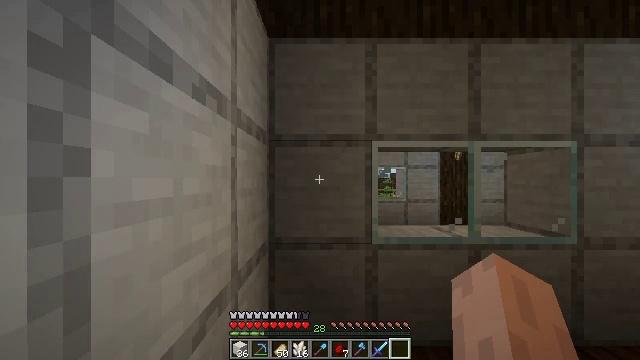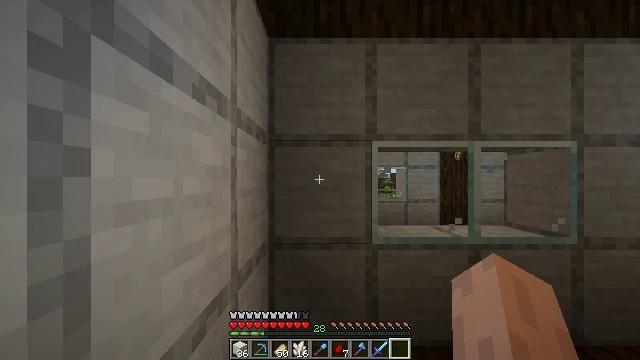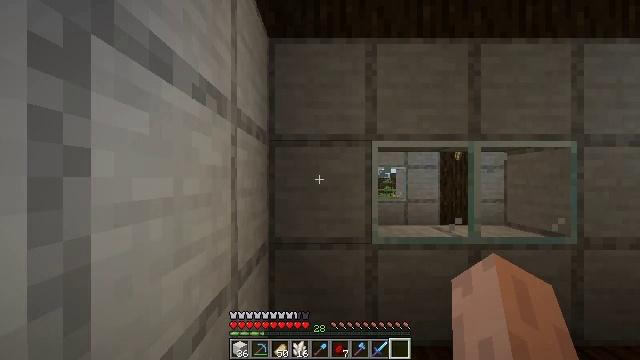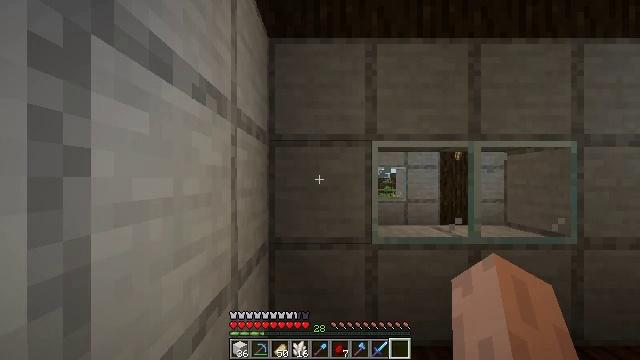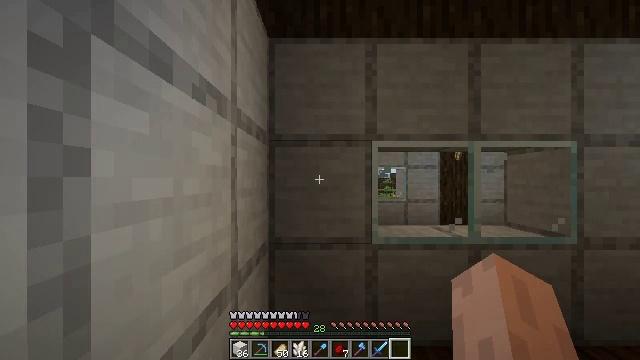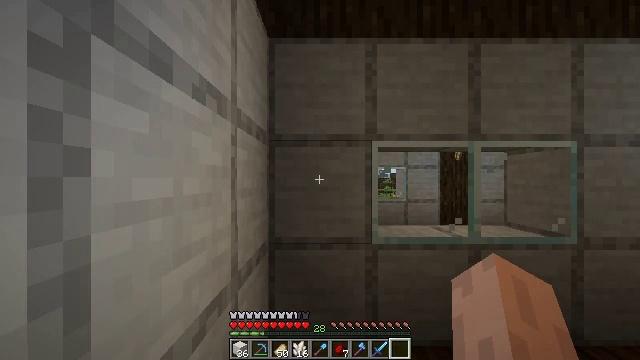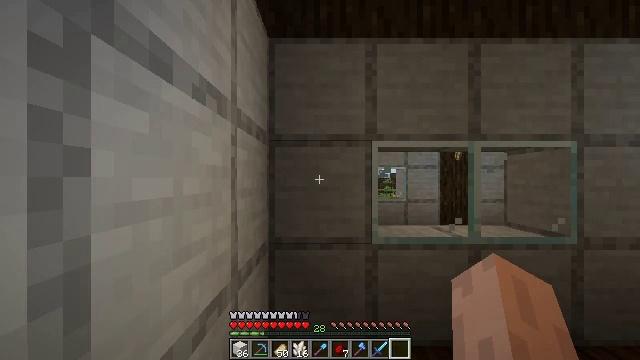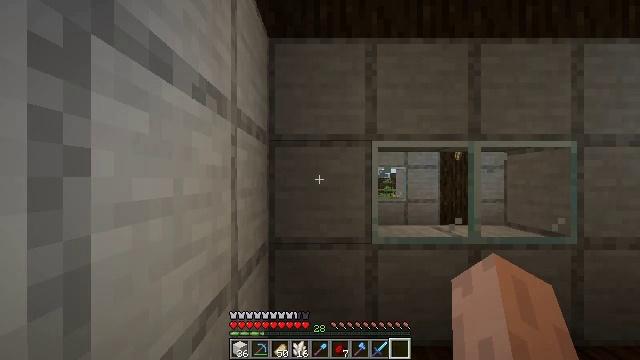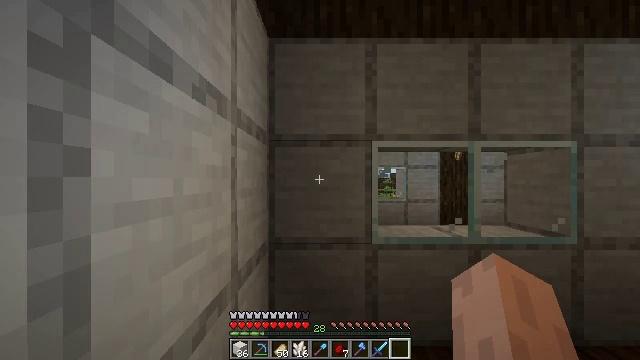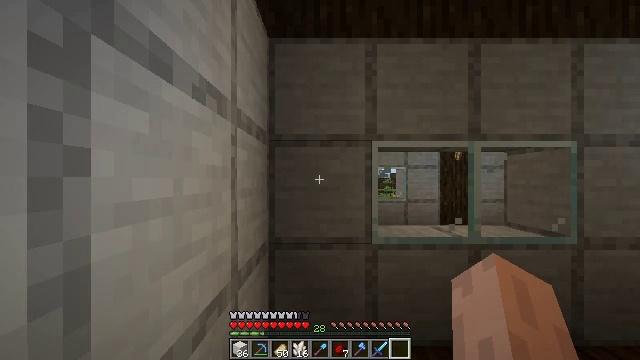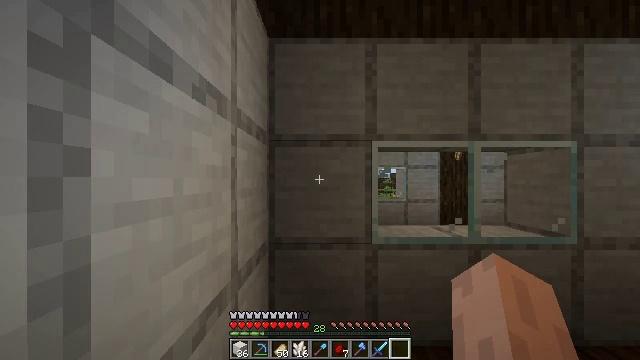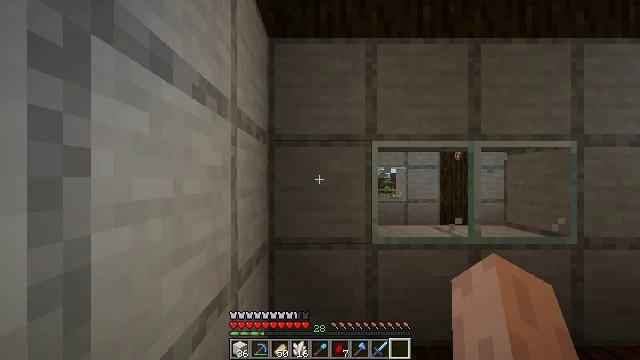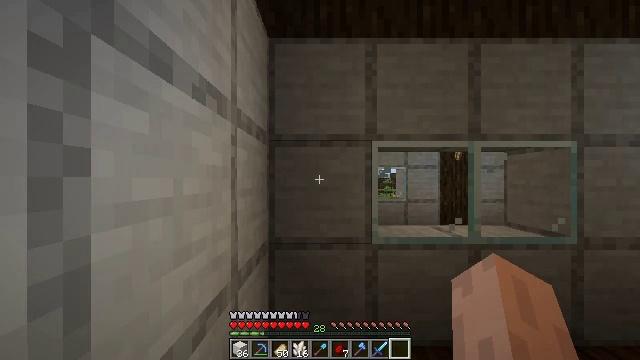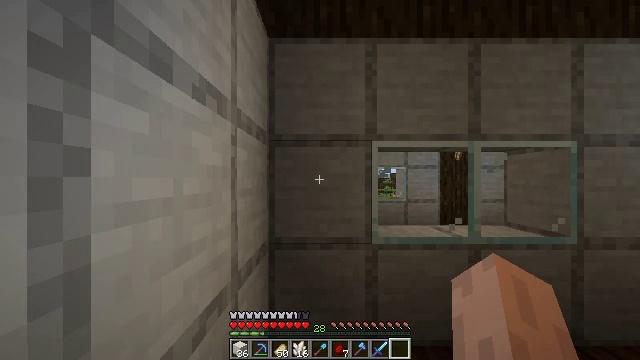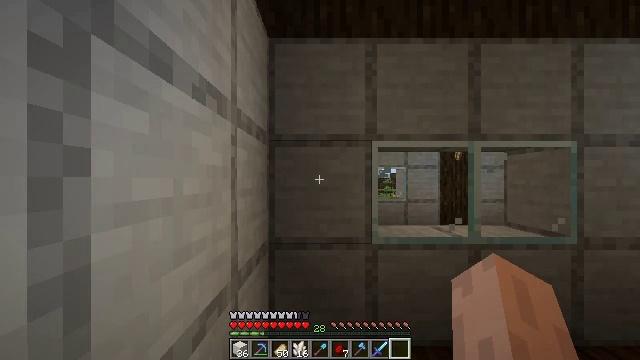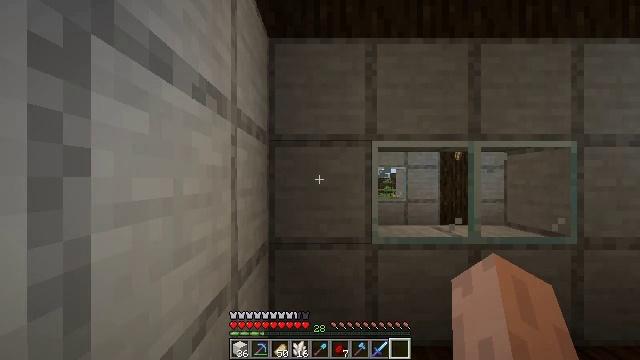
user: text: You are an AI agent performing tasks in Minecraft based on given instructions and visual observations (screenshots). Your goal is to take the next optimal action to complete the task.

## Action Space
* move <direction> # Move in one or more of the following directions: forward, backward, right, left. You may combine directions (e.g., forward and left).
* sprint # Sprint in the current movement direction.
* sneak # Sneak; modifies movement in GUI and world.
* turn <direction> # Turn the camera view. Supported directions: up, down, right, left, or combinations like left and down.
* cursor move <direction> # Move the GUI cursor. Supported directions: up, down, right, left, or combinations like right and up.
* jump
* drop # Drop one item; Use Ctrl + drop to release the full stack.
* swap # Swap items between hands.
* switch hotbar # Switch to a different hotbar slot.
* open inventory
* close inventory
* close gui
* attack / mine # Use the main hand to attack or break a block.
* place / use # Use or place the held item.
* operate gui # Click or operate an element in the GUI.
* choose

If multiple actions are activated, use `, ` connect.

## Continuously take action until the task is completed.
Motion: motion action
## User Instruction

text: Interact with the furnace to obtain green dye.
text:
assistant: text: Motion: no_op
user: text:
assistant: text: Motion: no_op
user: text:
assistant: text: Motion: no_op
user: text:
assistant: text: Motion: no_op
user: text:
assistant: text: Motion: no_op
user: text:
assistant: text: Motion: no_op
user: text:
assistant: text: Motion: no_op
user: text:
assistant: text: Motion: no_op
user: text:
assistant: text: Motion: no_op
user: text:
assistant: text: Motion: no_op
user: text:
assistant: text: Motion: no_op
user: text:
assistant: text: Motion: no_op
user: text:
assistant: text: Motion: no_op
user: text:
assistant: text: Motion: no_op
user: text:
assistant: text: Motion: no_op
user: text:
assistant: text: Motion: no_op
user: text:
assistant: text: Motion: no_op
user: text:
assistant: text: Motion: no_op
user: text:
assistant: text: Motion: no_op
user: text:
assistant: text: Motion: no_op
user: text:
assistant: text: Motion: no_op
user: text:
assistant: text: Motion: no_op
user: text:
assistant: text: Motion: no_op
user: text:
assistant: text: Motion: no_op
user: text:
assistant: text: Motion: no_op
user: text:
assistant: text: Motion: no_op
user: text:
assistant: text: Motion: no_op
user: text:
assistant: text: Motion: no_op
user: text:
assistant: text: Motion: no_op
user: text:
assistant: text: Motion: no_op